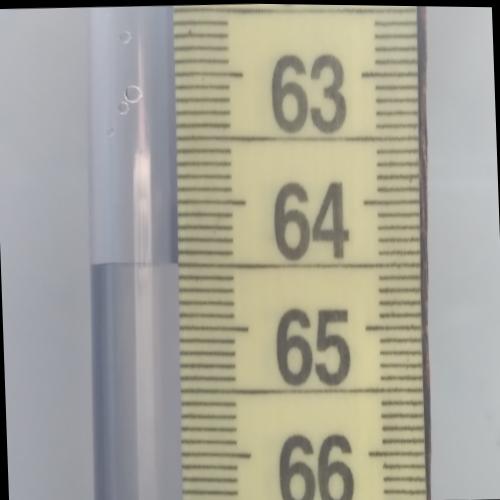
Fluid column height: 64.5 cm